Question: I have used this snippet to prevent webkit from changing antialiasing when using CSS transforms:
'''
html{ -webkit-font-smoothing: antialiased; }
'''
This works fine for most cases, however I noticed some weirdness in chrome when playing around with Bootstrap using this HTML:
'''
<button class="btn btn-inverse">John Doe</button>
<a class="btn btn-inverse">John Doe</a>
'''
This is how it looks in OSX/Chrome:

Fiddle: <URL>. In fact, it seems that it is not applied to buttons at all. Is there a safer technique to trigger the same antialiasing in webkit for all elements?
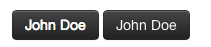
Answer: As the -webkit-font-smoothing is not a standard property, its inheritance rules are not properly defined.
In this case, for button elements, the default value for -webkit-font-smoothing is 'auto' not 'inherit'.
You can solve this by adding this css rule:
'''
button {
-webkit-font-smoothing: inherit;
}
'''
Now, the button element should inherit whatever values you've set it to.
You may also want to run some other tests to see if any other elements also exhibit the same behaviour.